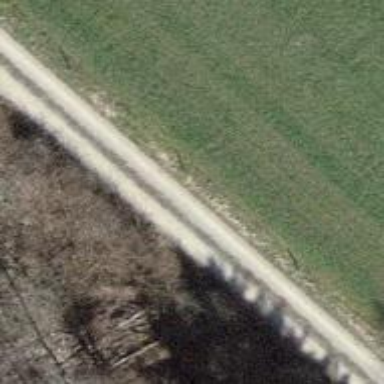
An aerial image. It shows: Gravel track with grade 2 tracktype.